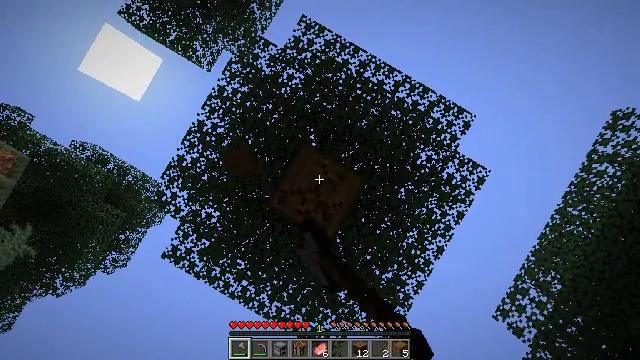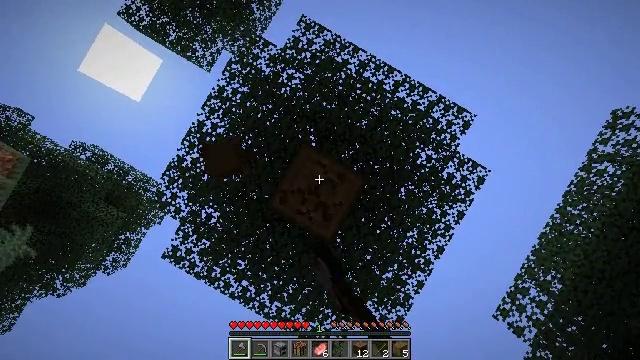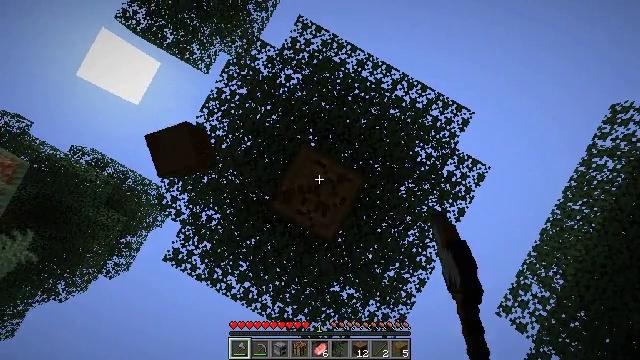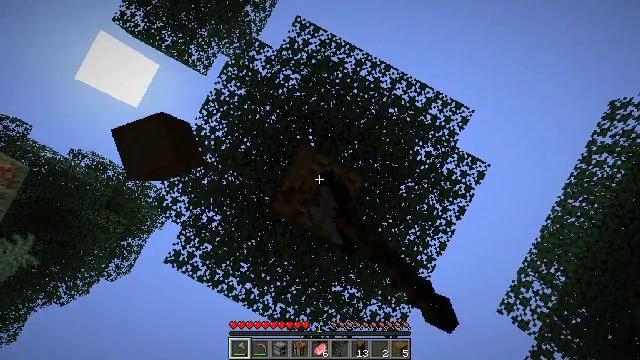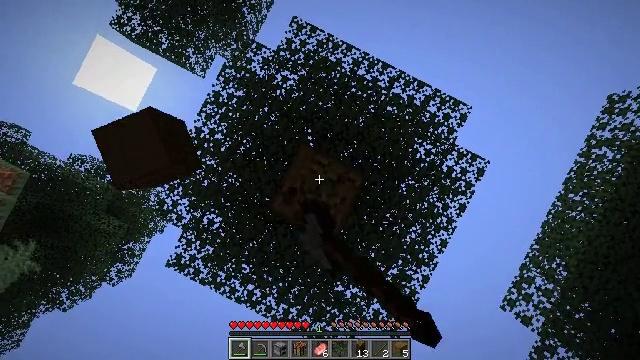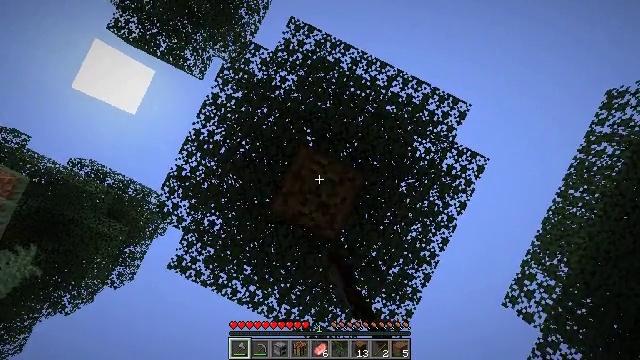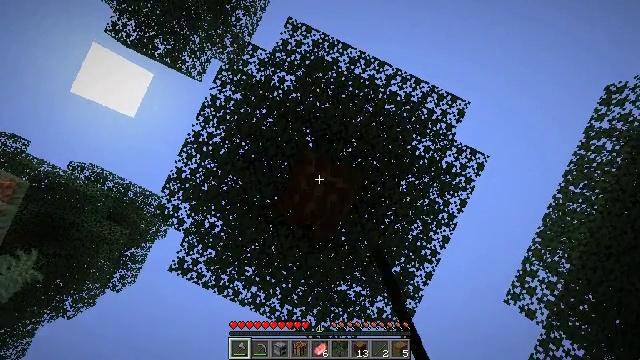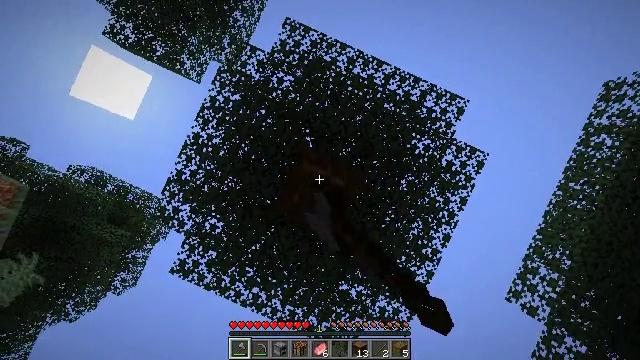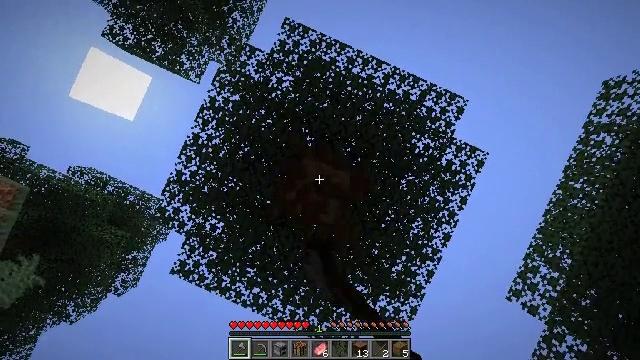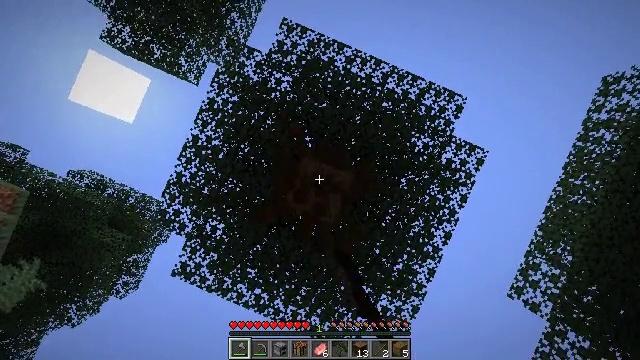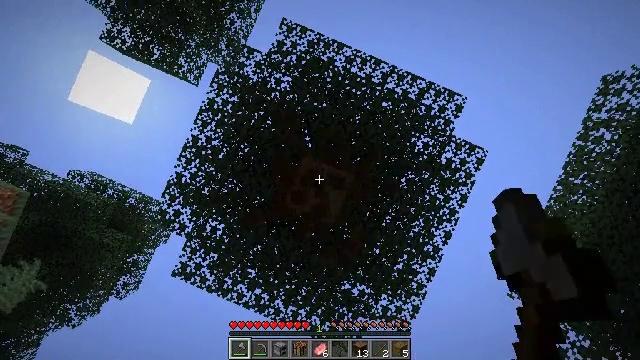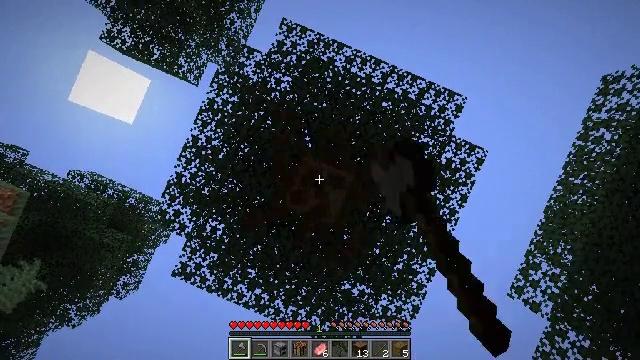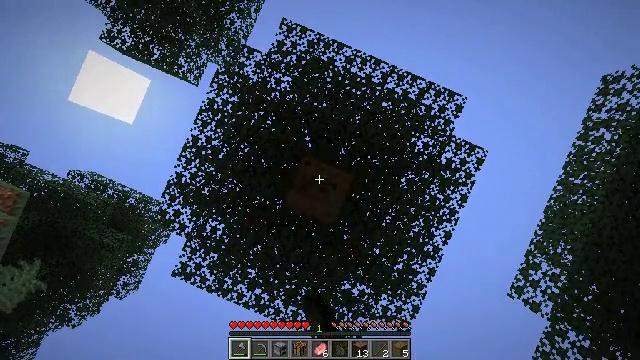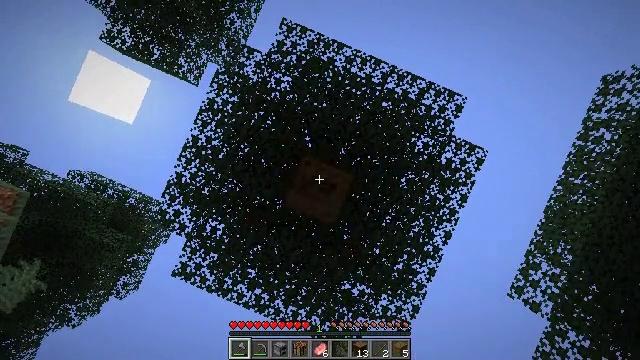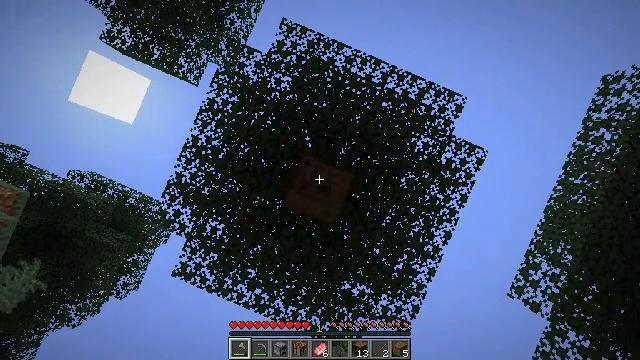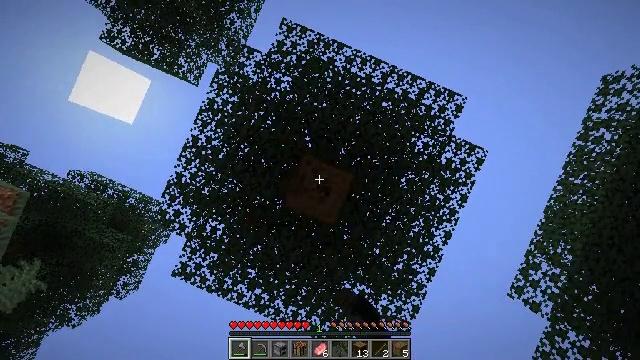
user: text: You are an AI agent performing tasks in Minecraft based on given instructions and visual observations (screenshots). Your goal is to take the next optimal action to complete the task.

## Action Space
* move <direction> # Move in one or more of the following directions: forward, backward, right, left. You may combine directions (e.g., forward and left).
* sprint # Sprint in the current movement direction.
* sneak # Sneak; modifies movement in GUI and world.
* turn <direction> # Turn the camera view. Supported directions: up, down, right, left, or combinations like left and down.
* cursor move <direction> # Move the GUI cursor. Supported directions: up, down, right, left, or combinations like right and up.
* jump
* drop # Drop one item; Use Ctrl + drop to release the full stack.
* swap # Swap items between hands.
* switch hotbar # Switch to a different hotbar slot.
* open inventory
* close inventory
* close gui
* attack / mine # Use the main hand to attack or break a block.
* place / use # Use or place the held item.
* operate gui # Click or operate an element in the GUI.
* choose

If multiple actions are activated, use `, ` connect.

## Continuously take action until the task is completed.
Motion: motion action
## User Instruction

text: Mine the spruce log from the forest.
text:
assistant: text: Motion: attack / mine
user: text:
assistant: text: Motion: turn left, attack / mine
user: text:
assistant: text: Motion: attack / mine
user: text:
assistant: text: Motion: turn left, attack / mine
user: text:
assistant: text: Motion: attack / mine
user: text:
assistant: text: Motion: attack / mine
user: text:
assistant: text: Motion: attack / mine
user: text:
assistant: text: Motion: attack / mine
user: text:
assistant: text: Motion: attack / mine
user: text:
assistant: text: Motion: attack / mine
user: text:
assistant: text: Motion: attack / mine
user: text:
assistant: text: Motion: attack / mine
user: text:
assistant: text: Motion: attack / mine
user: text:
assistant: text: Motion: attack / mine
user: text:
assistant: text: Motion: attack / mine
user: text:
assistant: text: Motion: attack / mine
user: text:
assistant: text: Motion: turn left and up, attack / mine
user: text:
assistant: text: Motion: attack / mine
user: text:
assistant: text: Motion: attack / mine
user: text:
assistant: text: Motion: attack / mine
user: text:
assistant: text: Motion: attack / mine
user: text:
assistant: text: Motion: attack / mine
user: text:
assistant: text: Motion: attack / mine
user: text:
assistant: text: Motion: attack / mine
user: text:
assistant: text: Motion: attack / mine
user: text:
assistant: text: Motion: attack / mine
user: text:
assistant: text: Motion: attack / mine
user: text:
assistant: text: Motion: attack / mine
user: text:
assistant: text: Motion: turn right and down, attack / mine
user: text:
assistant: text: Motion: turn right and down, attack / mine